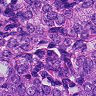
Metastatic tissue present: yes